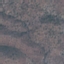
Label: HerbaceousVegetation